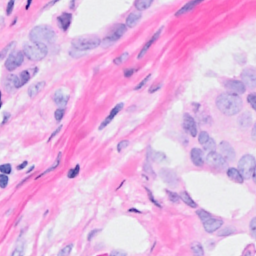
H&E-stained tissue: Breast